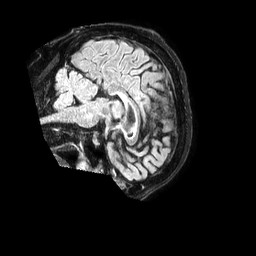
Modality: FLAIR
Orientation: sagittal
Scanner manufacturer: philips
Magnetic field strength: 1.5 T
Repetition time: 4.8 s
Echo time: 0.3 s